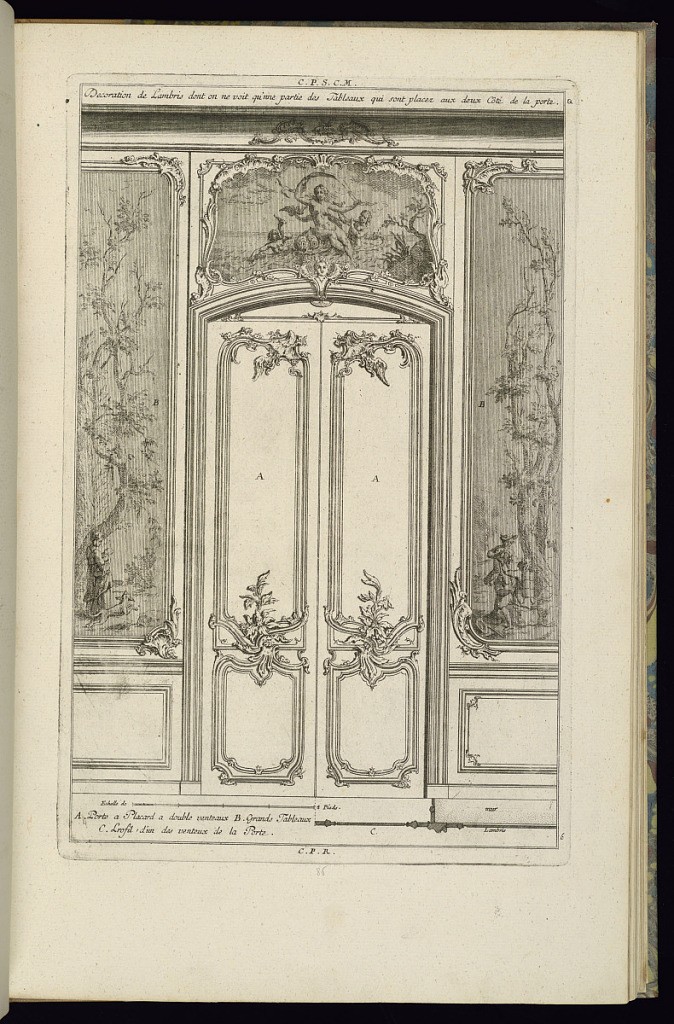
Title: Design for Wainscoting with a Double Door
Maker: François de Cuvilliés the Elder, Belgian, 1695 - 1768
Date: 1745
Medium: Etching and engraving on off-white laid paper
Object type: Print
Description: Design for panelling on a set of double doors, featuring ornament motifs including scrolls, shells, and mascaron. On either side and above the doors are tapestries of paintings, depicting landscape scenes with figures (on the sides) and Venus emerging from the sea (at top).